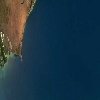
Label: water